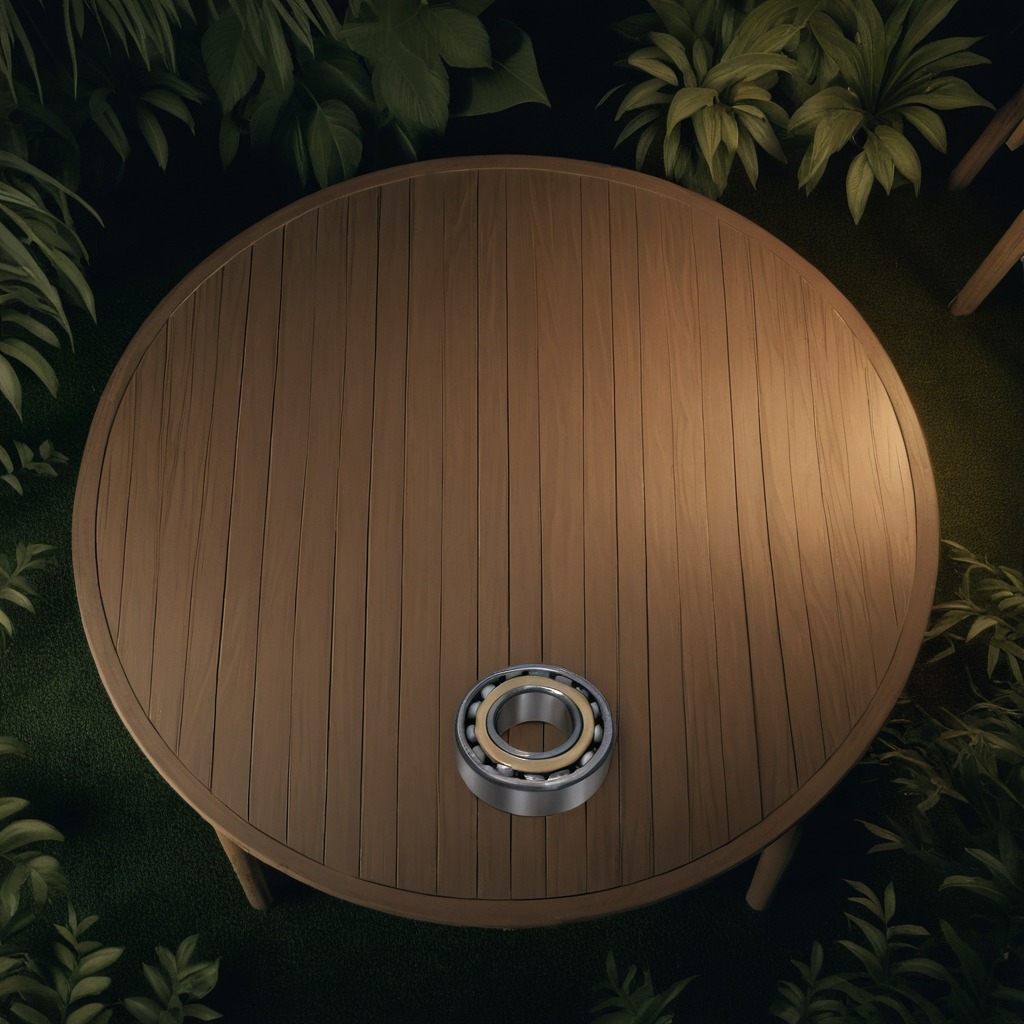
A metal ball bearing is lying on a wooden table inside a jungle field workshop tent at night dim ambient light soft shadows worn but